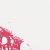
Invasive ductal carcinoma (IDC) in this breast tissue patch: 0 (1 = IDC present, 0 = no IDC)